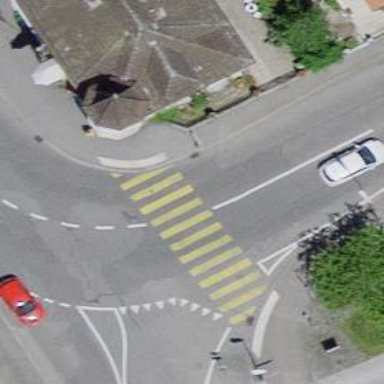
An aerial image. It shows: Zebra crossing on the road.